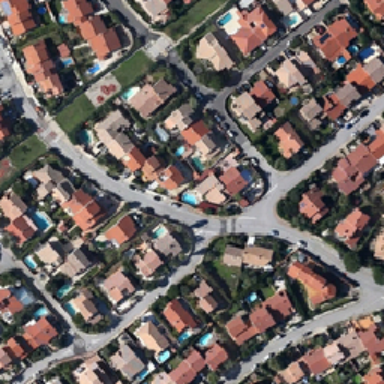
A house with swimming pools is built on the lawn linked by the curved road .